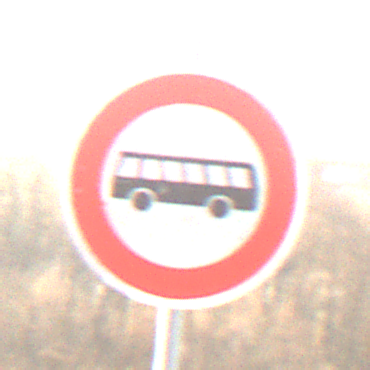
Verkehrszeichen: VerbotKraftomnibusse
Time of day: SunriseSunset
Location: Outdoor (Nature)
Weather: PartlyCloudy
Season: NotSpecified
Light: Natural